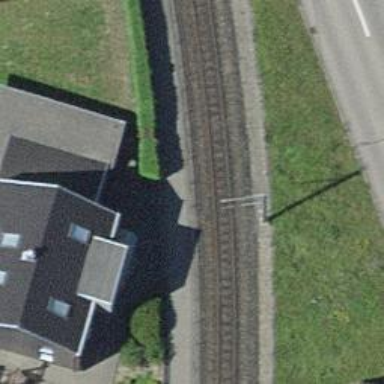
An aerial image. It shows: Narrow-gauge railway track with 1 electrified contact line.